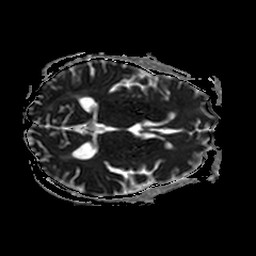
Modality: ADC
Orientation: axial
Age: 76
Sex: male
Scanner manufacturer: philips
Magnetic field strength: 3 T
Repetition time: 3.204 s
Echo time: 0.076 s